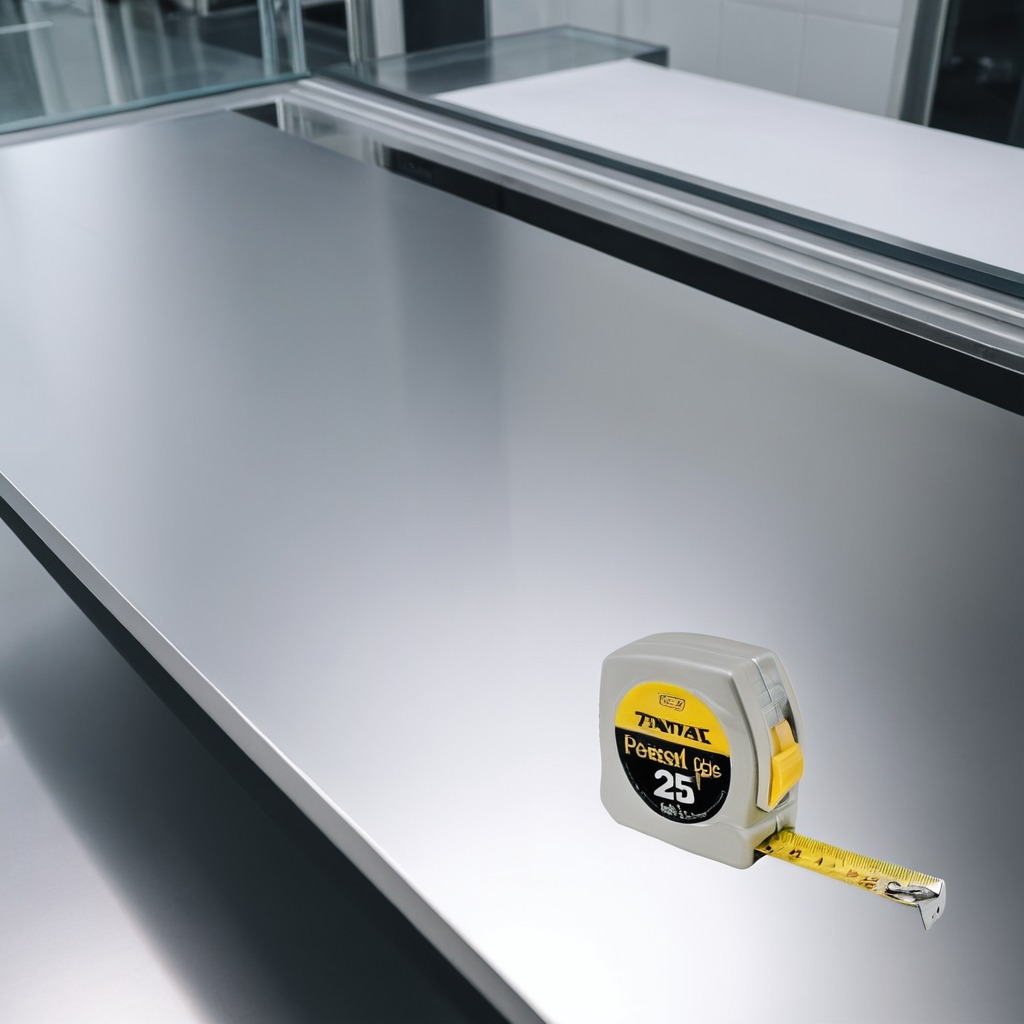
A measuring tape is lying on the stainless steel table in a high-end prototyping lab.